Interaction volume radius: 5 \u00c5
Interaction volume height: 10 \u00c5
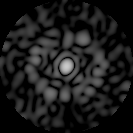
Disorder parameter: 0.8243